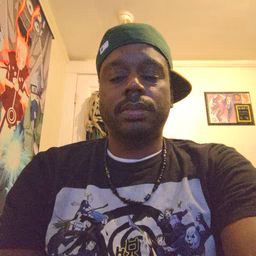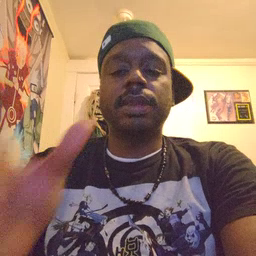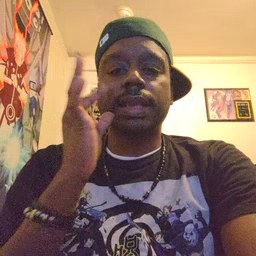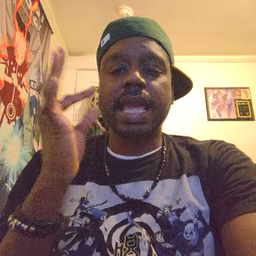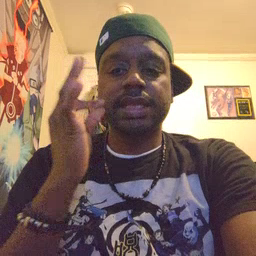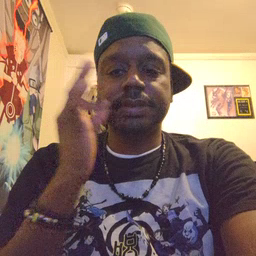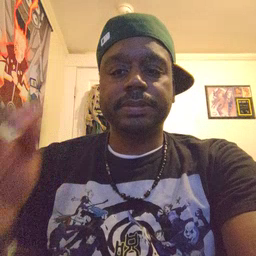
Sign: cat